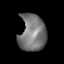
Tissue: lung
Cell type: Epithelial cells
Senescence score: 0.1868
Nuclear area (px): 959
Mean DAPI intensity: 118.544